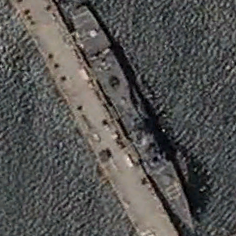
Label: cruiser